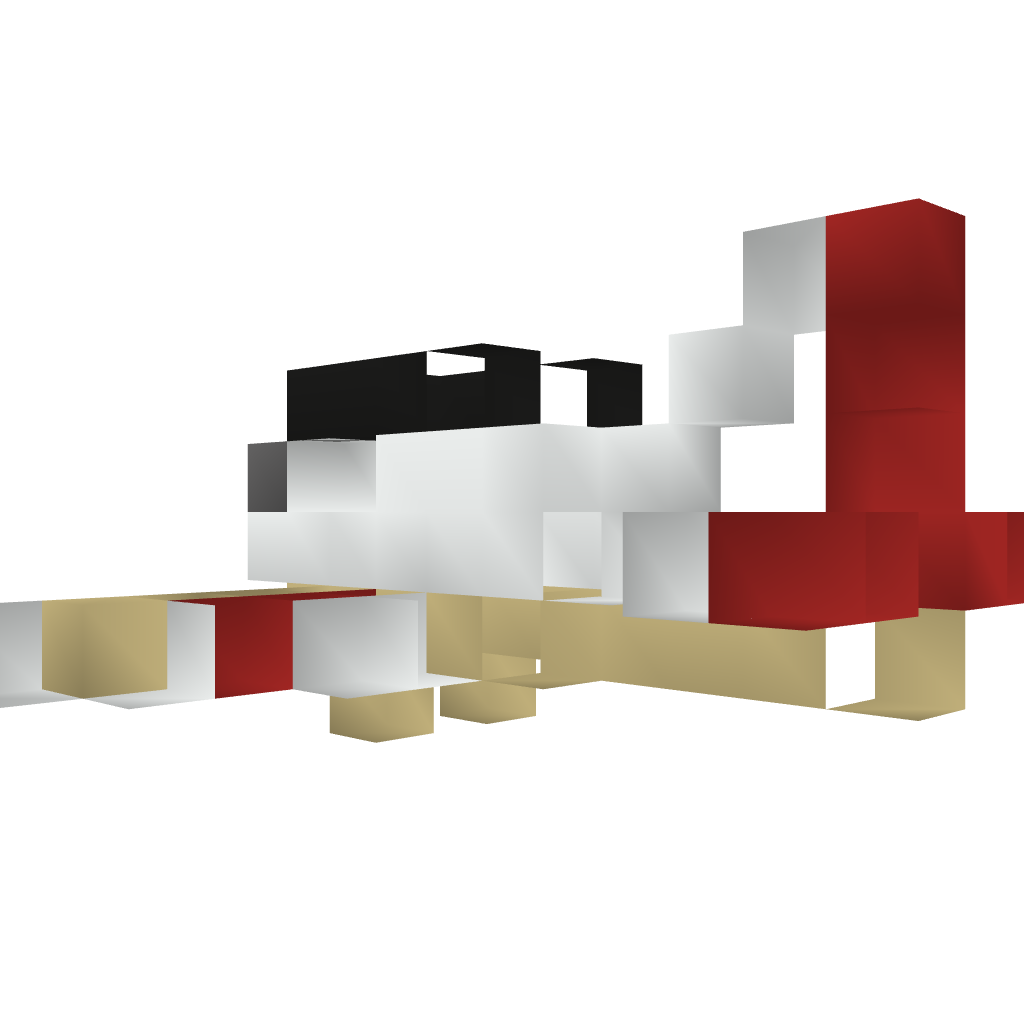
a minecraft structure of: Fighter Bf 109 A1